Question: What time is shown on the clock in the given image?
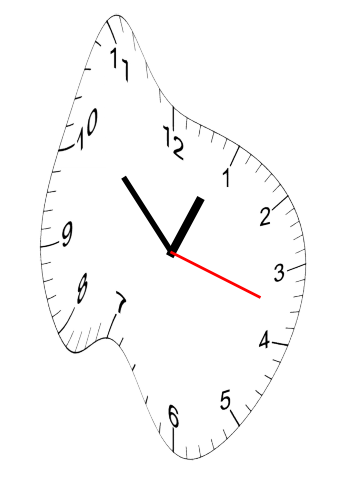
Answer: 12:52:18